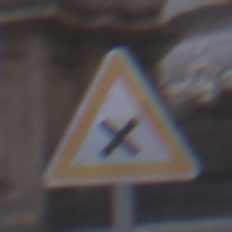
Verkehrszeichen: KreuzungOderEinmuendung
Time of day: SunriseSunset
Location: Outdoor (Urban)
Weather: PartlyCloudy
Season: NotSpecified
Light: Natural